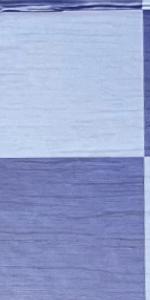
Label: Empty